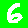
Digit: 6